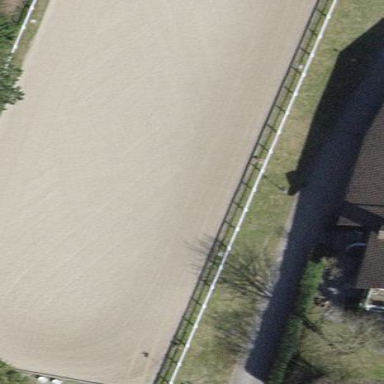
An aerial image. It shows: There is sandy equestrian pitch with fence around it.